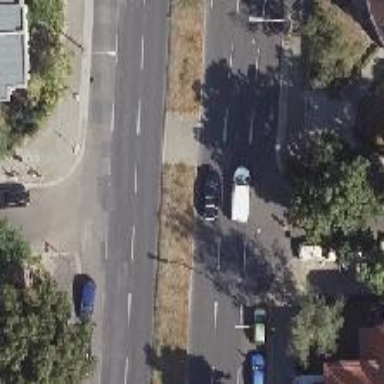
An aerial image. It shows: Unmarked road crossing.